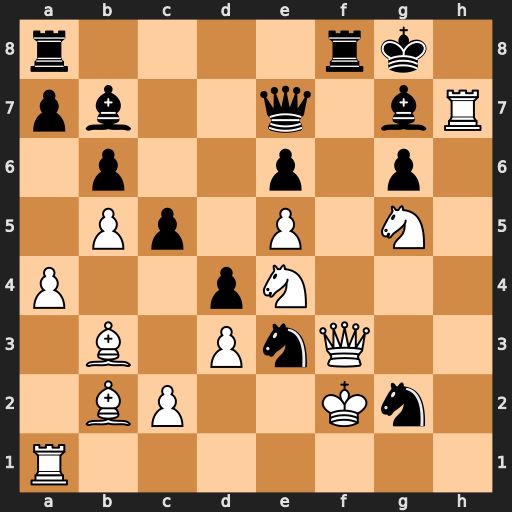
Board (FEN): r4rk1/pb2q1bR/1p2p1p1/1Pp1P1N1/P2pN3/1B1PnQ2/1BP2Kn1/R7
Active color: w
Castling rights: -
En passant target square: -
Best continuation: Bxe6+ Qxe6 Rxg7+ Kxg7 Nxe6+